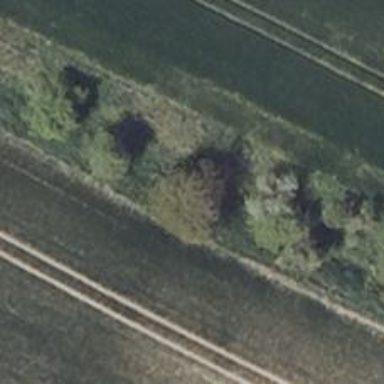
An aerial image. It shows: Deciduous broadleaved tree.